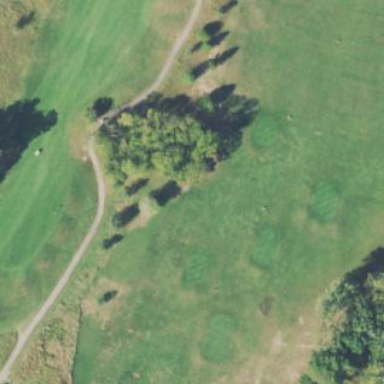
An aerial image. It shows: Grassy area designated as driving range for golf.